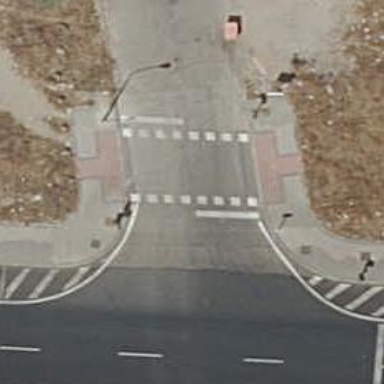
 there are traffic signals and zebra crossing."